Question: I'm building report using SSRS 2008 (Report builder 3.0)
I'm afraid I know the answer but still wondering if there is a way to link to Drill down report from the Legend area ? I know I can do it from the data labels.

Did anyone succeeded to crate some workarounds?
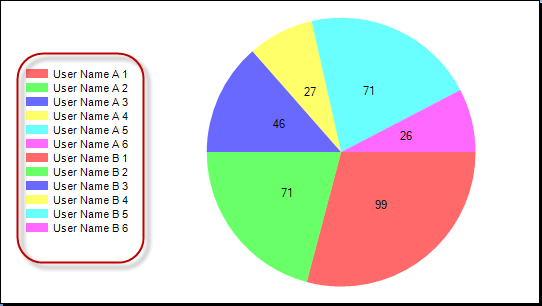
Answer: I won't claim this as my own but as soon as I read it I felt silly myself. ;)
Basically use a tablix next to your chart.
<URL>